Question: i have this layout and once im setting some data dynamically layout doesn't resize and final result is like this

this is the code im using
'''
win = Ext.create('widget.window', {
title: 'Layout Window',
closable: true,
closeAction: 'hide',
width: 750,
height: 500,
layout: 'fit',
animCollapse: true,
bodyPadding: 5,
items: [{
xtype: 'container',
layout: 'hbox',
align: 'stretch',
items: [{
xtype: 'fieldset',
flex:1,
title: 'Details',
margins:'0 5 0 0',
layout: 'anchor',
autoHeight: true,
items: [{
xtype: 'displayfield',
fieldLabel: 'Name',
name: 'customer_name',
id: 'customer_name',
width: 300
},{
xtype: 'displayfield',
fieldLabel: 'ID Card',
id: 'customer_id',
name: 'customer_id',
width: 300
},{
xtype: 'displayfield',
fieldLabel: 'Address',
name: 'address',
id: 'address',
width: 300
}]
},{
xtype: 'fieldset',
title: 'Details',
margins:'0 0 5 0',
flex:1,
layout: 'anchor',
autoHeight: true,
items: [{
xtype: 'textfield',
labelWidth: 120,
fieldLabel: 'invoice',
anchor: '98%',
name: 'invoice_number',
id: 'invoice_number',
allowBlank: false,
readOnly: true
},{
xtype: 'textfield',
labelWidth: 120,
fieldLabel: 'Payment Amount',
anchor: '98%',
name: 'payment_amount',
id: 'payment_amount',
allowBlank: false
},{
xtype: 'button',
id: 'test'
}]
}]
}]
}).show();
'''
this, i just used for setting data to display fields as test
'''
Ext.getCmp('test').on('click', function(){
Ext.getCmp('customer_name').setValue('customer name customer_name customer_name customer_name');
Ext.getCmp('customer_id').setValue('855');
Ext.getCmp('address').setValue('some text, some text, some text, some text');
});
'''
any idea how to fix this ?
Regards
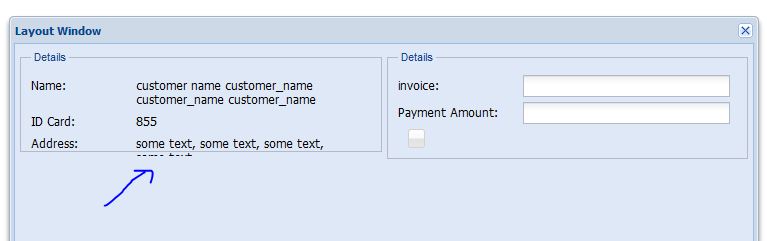
Answer: First of all, this is the quick hack that will make your fieldset on the left to auto expand by the length of the content:
Right after you set the content of the display fieldset, do this:
'''
win.query('fieldset')[0].setHeight('auto');
'''
Without much modification, this is the example: <URL>
<URL>'Ext.Component'
A few things to note:
1. To use align:'stretch', you can't provide it as a direct configuration to the component, you will need to do this: Ext.create('Ext.panel.Panel', {
layout: {
type: 'hbox',
align: 'stretch'
},
items: [...]
});
You will want to check out this testing demo. First window will work as expected, while second and third window fails to stretch the panels.
2. Secondly, autoHeight has been dropped since ExtJS 4 and so it's ignored in your configuration. You probably need to use the setHeight('auto') to make it autoHeight manually.
Seems like using 'column' layout can achieve same effect without using 'setHeight('auto')'. <URL>.
Cheers!